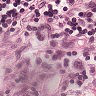
Metastatic tissue present: no